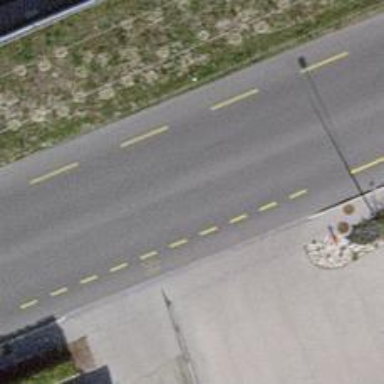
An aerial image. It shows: Primary highway with designated cycle lane.